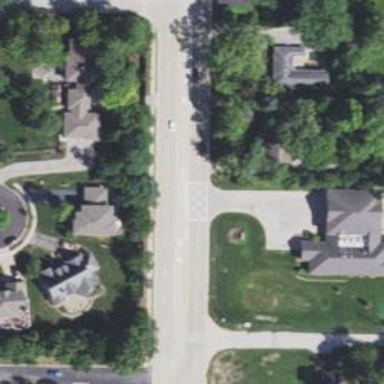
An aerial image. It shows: Secondary road.